Question: I would like to set the background black square to transparent but the result is like this.
'''
_renderer.setApplyBackgroundColor(true);
_renderer.setBackgroundColor(Color.TRANSPARENT);
_renderer.setMargins(new int[]{0,0,0,0});
_renderer.setMarginsColor(Color.TRANSPARENT);
'''
I want to set the graph part a little smaller to have the axis text some space. I don't want the black things... how to set it to be transparent.
Anther question, how to use the xml to set the view. I am now using an linear layout in the xml, and then use linearlayer.addView(view) to add the view that returned by the achartengine: ChartFactory.getBarChartView(...) but if I define a view in the xml, how to directly set the view's content the bar content. I mean not using the dynamic addView in my code, but set the view using xml. Thanks.

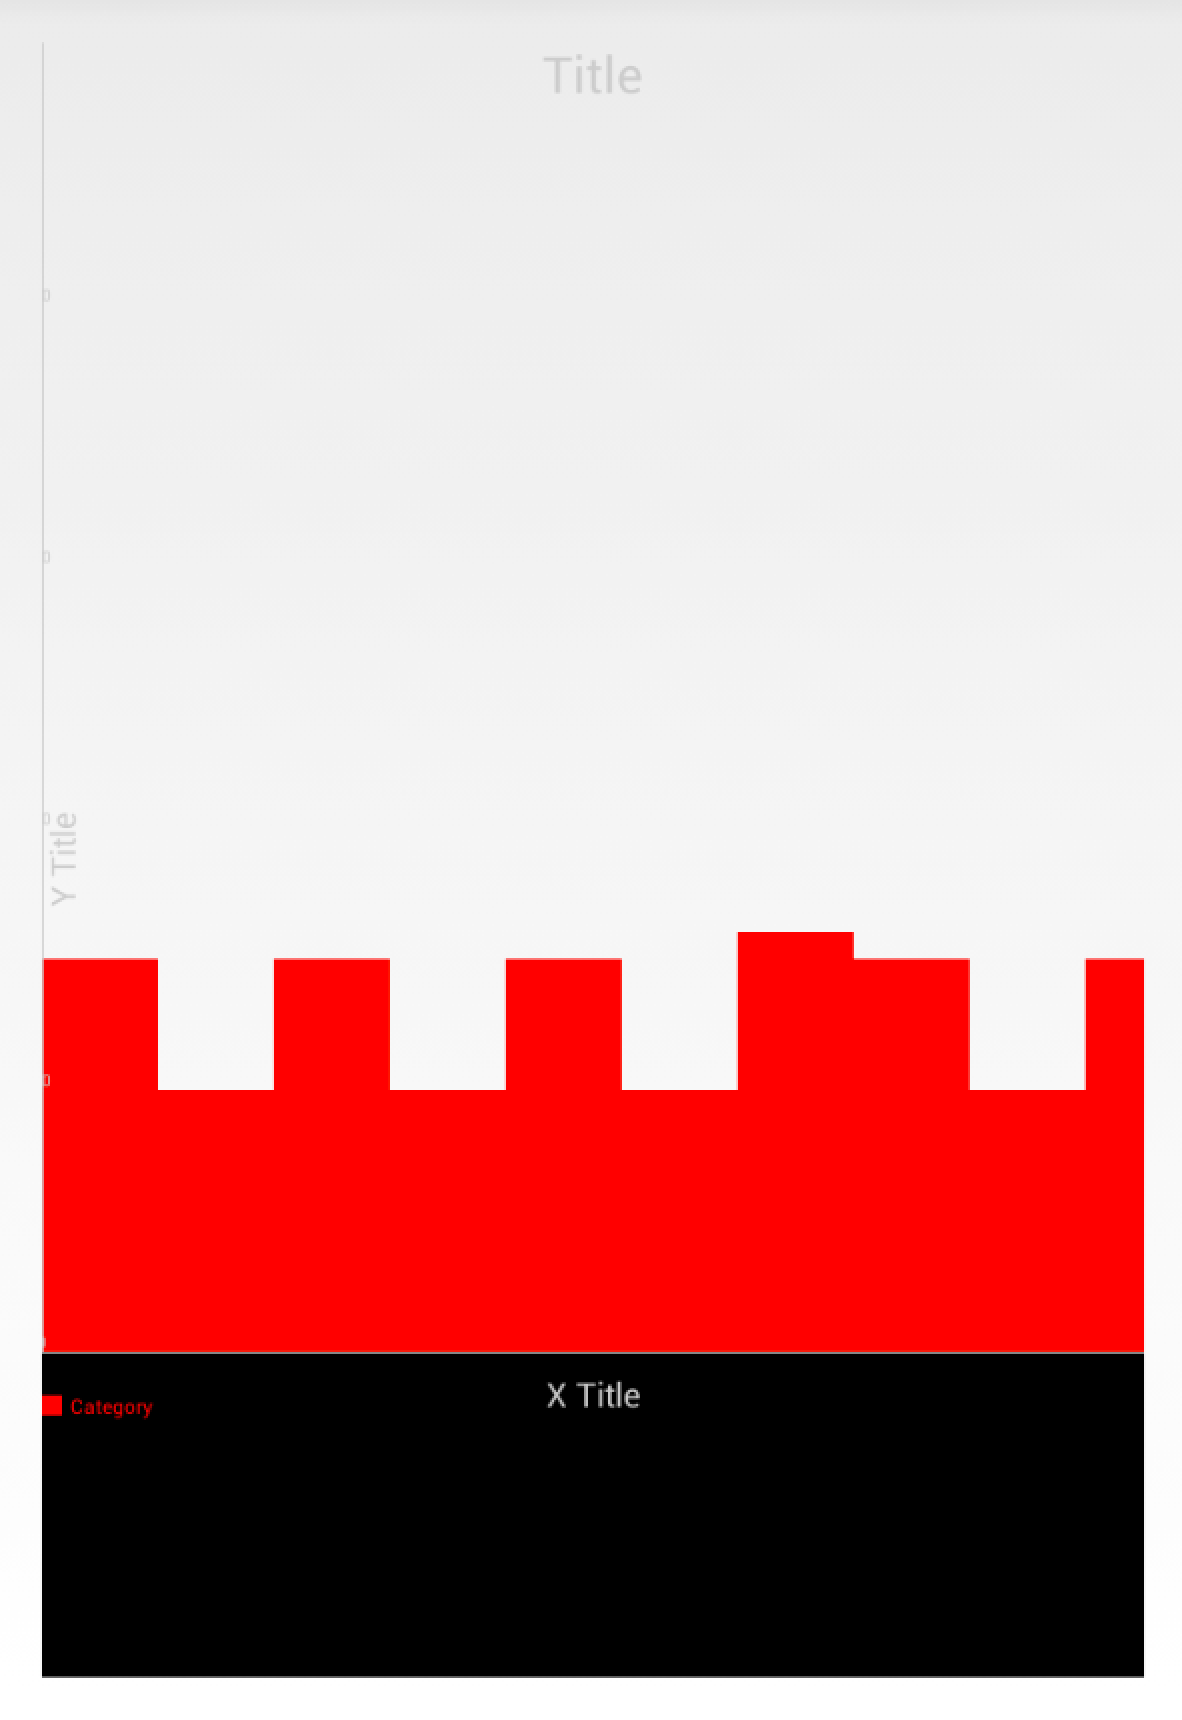
Answer: -> I am not sure if you looked at <URL> question. It talks about similar issue:
According to it, You can try:
'''
setMarginsColor(Color.argb(0x00, 0x01, 0x01, 0x01));
'''
-> If it does not work you may try to create the activity with transparent background and may also give it a dialog look if you want:
<URL>
<URL>
Hope this helps.